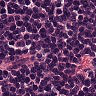
Metastatic tissue present: no